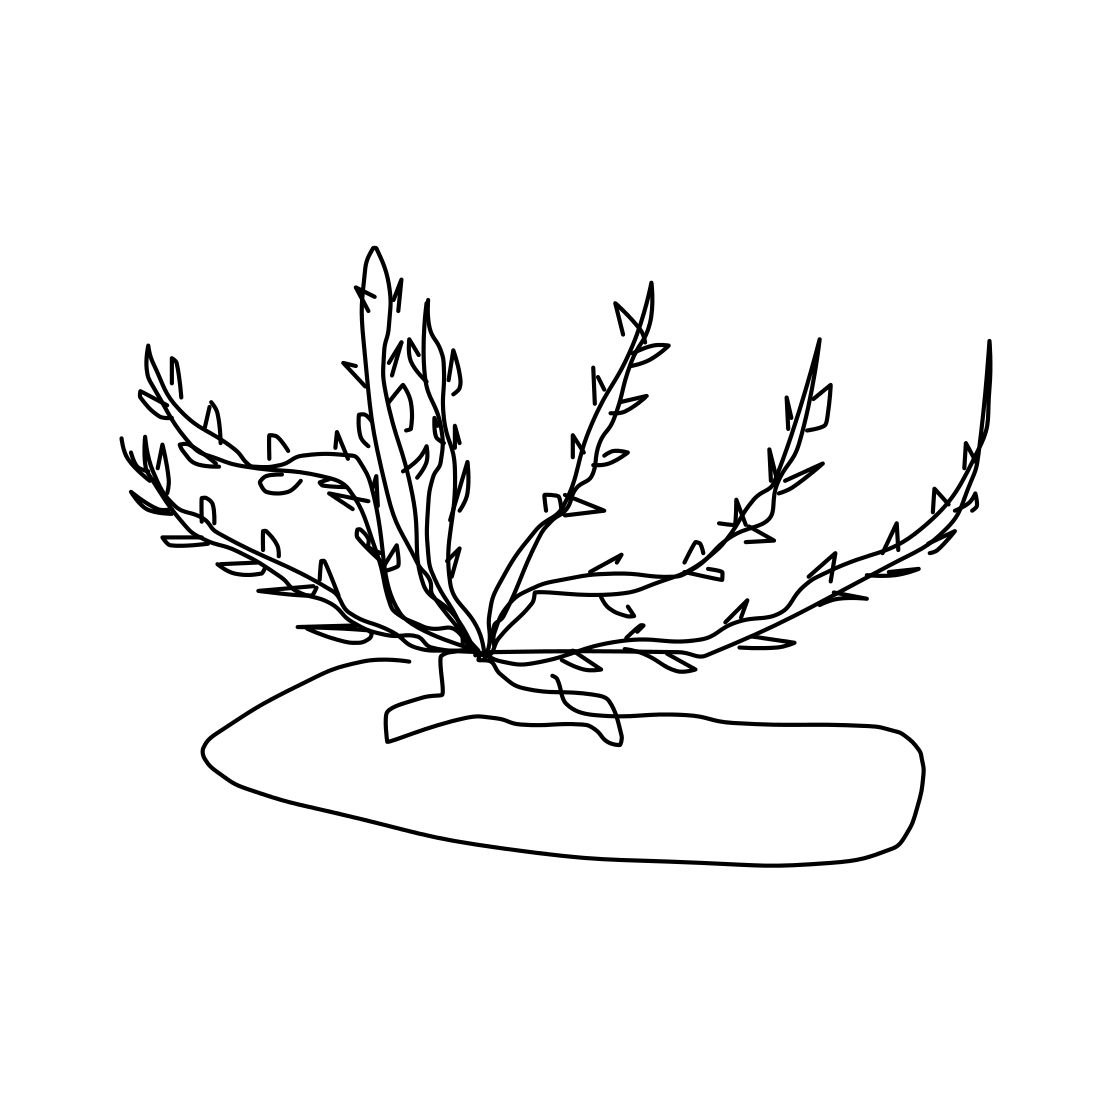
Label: bush